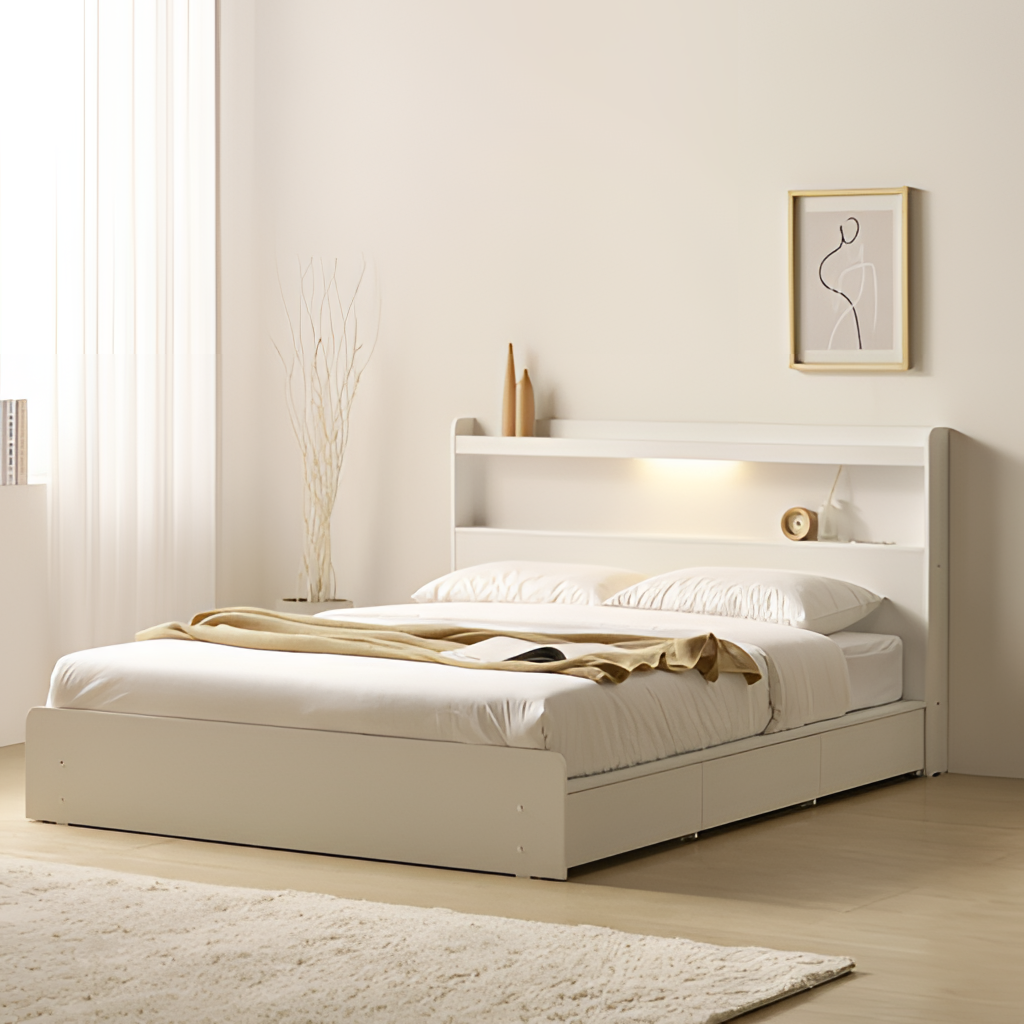
bedroom, white wood illuminated headboard bed, minimalist, paint wallpaper, with solid pattern, wood flooring, with plank pattern